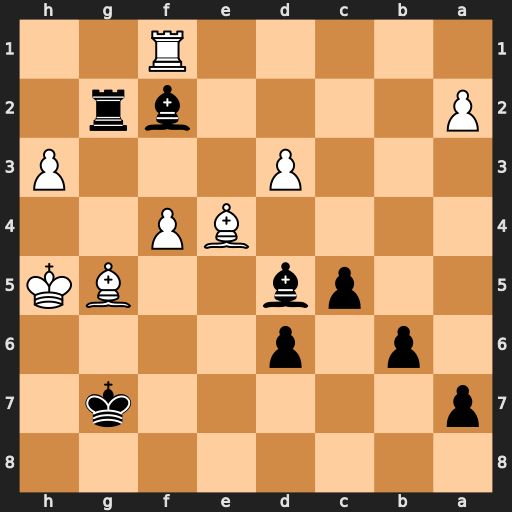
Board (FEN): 8/p5k1/1p1p4/2pb2BK/4BP2/3P3P/P4br1/5R2
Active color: b
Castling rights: -
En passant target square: -
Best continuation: Bf7+ Bg6 Bxg6#